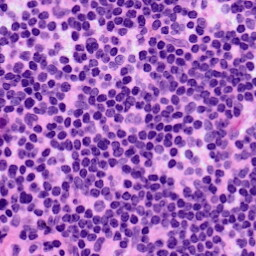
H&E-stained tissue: LymphNode